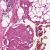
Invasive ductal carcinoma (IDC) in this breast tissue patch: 0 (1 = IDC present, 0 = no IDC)